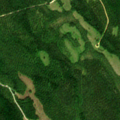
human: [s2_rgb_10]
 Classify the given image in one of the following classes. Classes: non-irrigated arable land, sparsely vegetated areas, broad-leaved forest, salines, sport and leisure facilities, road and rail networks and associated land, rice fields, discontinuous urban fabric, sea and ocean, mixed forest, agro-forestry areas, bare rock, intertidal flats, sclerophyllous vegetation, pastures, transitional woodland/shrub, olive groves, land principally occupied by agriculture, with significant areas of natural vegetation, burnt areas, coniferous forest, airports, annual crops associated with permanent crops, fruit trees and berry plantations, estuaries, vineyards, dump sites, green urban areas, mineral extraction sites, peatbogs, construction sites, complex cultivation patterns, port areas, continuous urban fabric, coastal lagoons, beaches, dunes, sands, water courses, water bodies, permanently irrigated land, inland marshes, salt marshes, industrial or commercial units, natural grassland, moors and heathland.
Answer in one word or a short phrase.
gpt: coniferous forest, transitional woodland/shrub